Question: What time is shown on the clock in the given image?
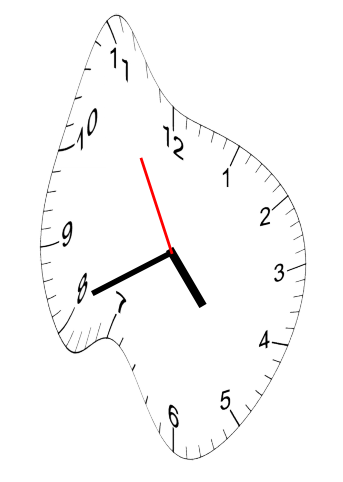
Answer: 04:40:55